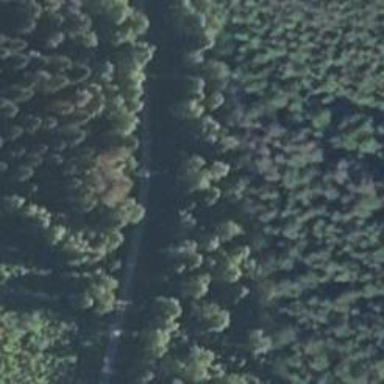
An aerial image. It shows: Unclassified road.